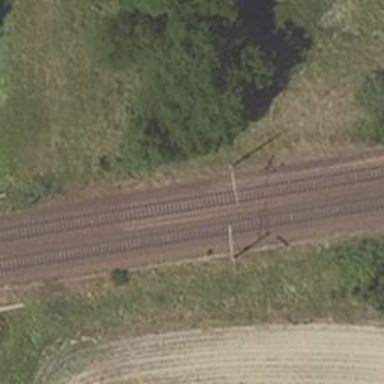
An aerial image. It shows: Milestone along the railway track with catenary mast.